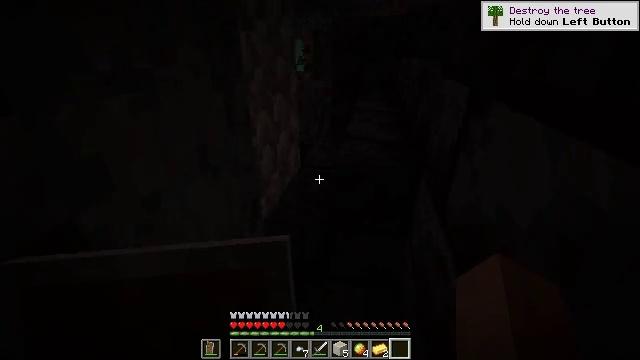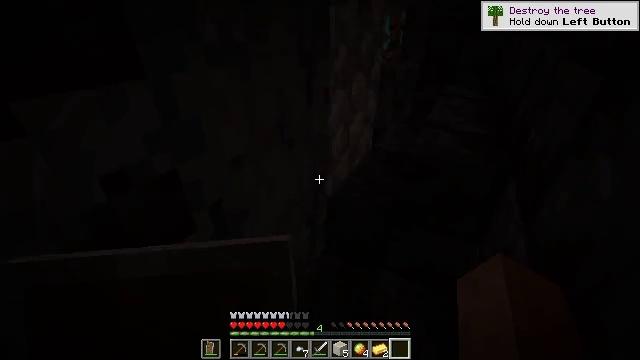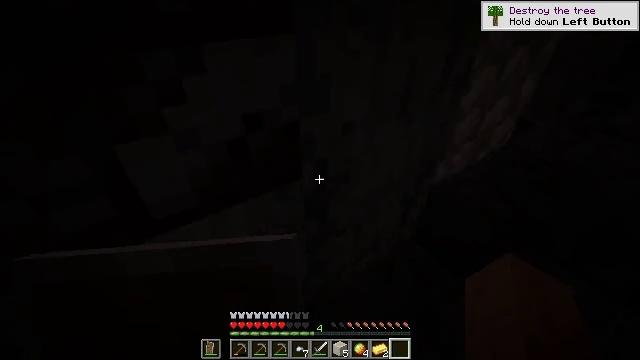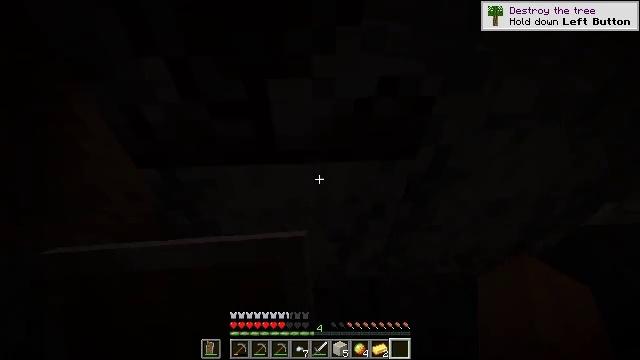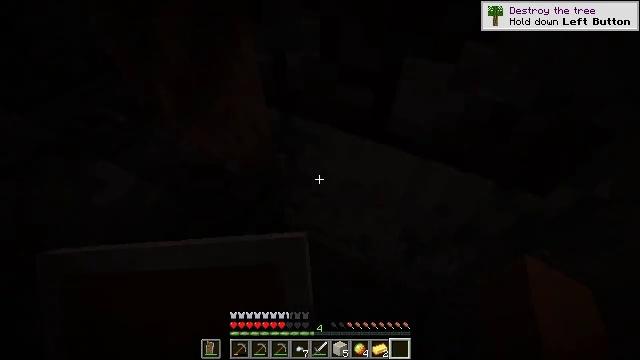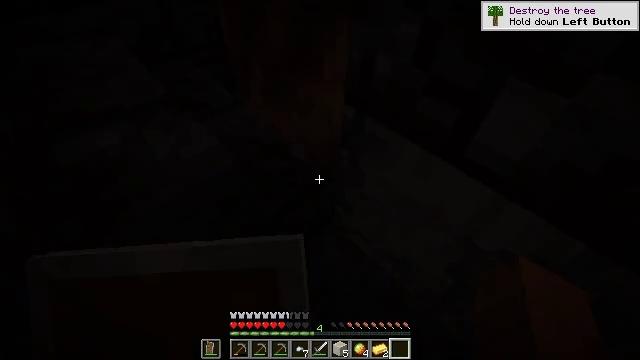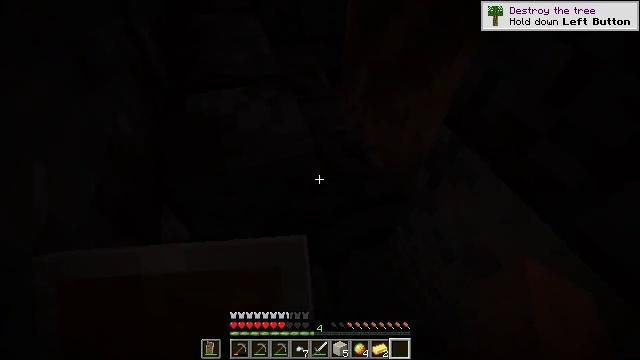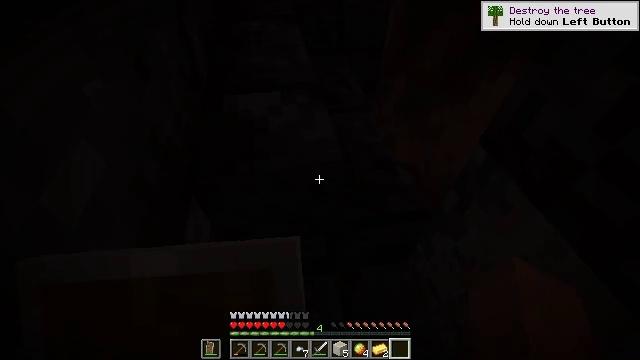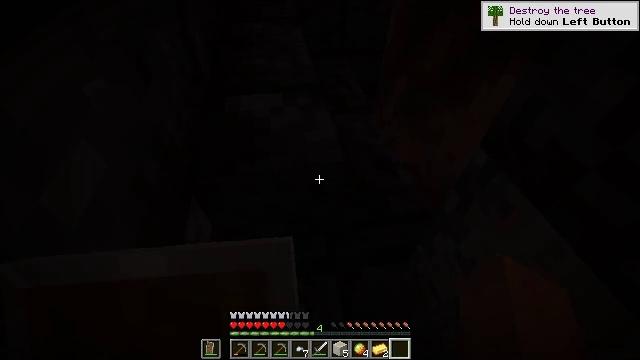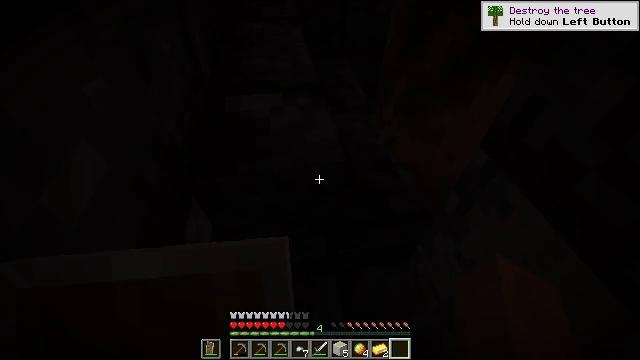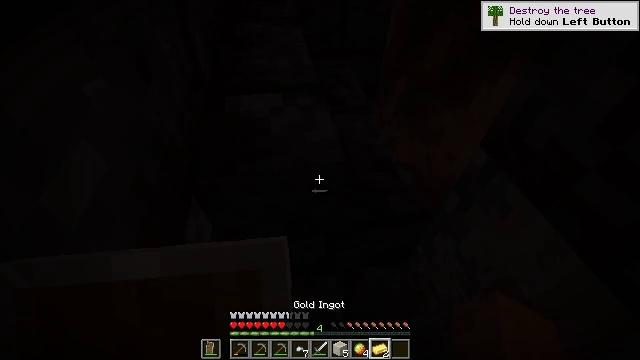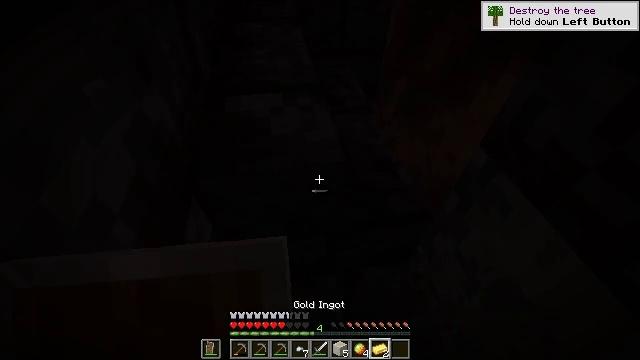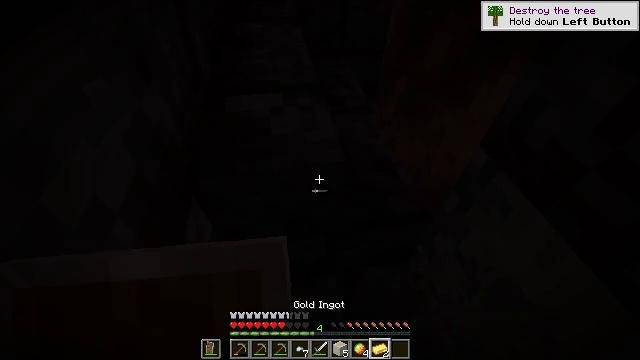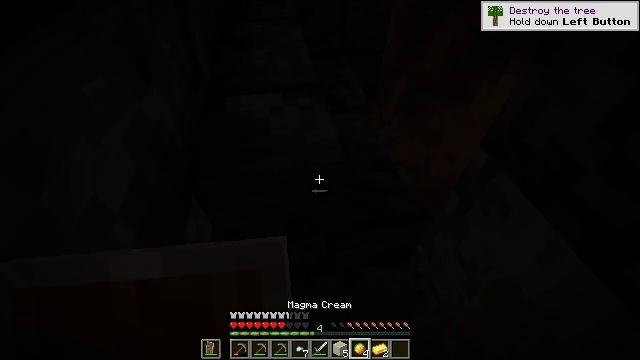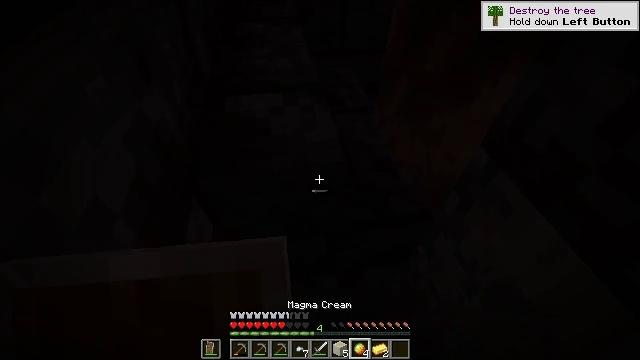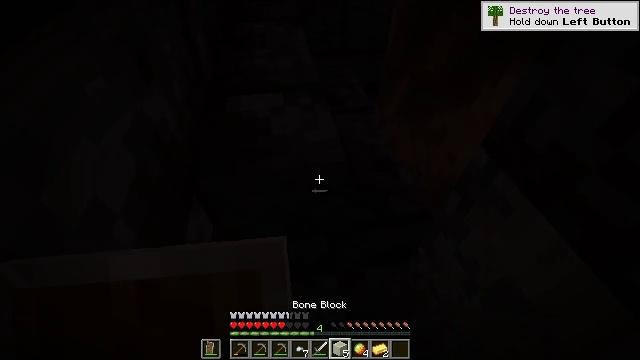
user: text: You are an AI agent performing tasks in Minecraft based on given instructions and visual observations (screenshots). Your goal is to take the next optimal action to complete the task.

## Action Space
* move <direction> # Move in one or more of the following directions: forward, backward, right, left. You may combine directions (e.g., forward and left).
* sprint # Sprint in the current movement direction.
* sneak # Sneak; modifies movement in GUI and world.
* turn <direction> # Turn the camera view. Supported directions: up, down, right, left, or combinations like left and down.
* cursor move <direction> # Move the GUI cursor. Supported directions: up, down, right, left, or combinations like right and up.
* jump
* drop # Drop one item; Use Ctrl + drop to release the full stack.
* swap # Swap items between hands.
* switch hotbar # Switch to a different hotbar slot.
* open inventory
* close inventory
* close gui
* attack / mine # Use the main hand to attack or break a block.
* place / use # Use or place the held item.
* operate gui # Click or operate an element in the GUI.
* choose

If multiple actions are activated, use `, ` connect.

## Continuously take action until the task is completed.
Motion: motion action
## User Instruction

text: Gather the polished blackstone brick stairs for re-use.
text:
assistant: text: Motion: turn left and down
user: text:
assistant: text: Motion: turn left and down
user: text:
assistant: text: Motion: turn left and down
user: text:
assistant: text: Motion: turn left and down
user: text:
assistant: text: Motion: turn left
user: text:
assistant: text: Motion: turn left
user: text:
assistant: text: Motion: turn left and up
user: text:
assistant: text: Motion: no_op
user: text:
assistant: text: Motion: no_op
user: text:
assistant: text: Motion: no_op
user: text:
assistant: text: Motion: no_op
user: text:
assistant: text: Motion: no_op
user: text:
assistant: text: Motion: no_op
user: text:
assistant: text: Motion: no_op
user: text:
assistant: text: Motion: no_op
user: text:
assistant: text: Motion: no_op
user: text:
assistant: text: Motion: no_op
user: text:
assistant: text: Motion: no_op
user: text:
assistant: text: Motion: no_op
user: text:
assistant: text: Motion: no_op
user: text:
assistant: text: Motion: no_op
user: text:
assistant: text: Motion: no_op
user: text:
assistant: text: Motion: no_op
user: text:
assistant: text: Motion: no_op
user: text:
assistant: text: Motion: no_op
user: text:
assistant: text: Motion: no_op
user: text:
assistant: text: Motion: no_op
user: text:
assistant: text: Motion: no_op
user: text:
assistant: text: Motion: no_op
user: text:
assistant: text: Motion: no_op